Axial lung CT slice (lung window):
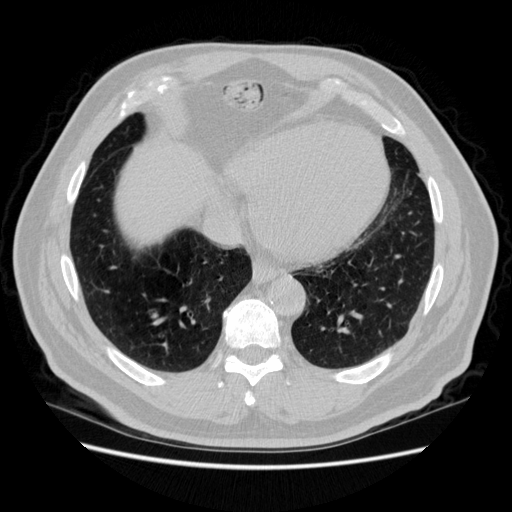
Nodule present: no